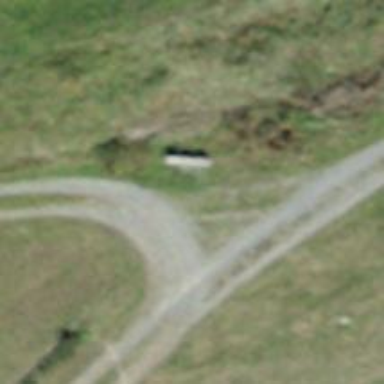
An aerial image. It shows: Grey bench.